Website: apple
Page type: cart
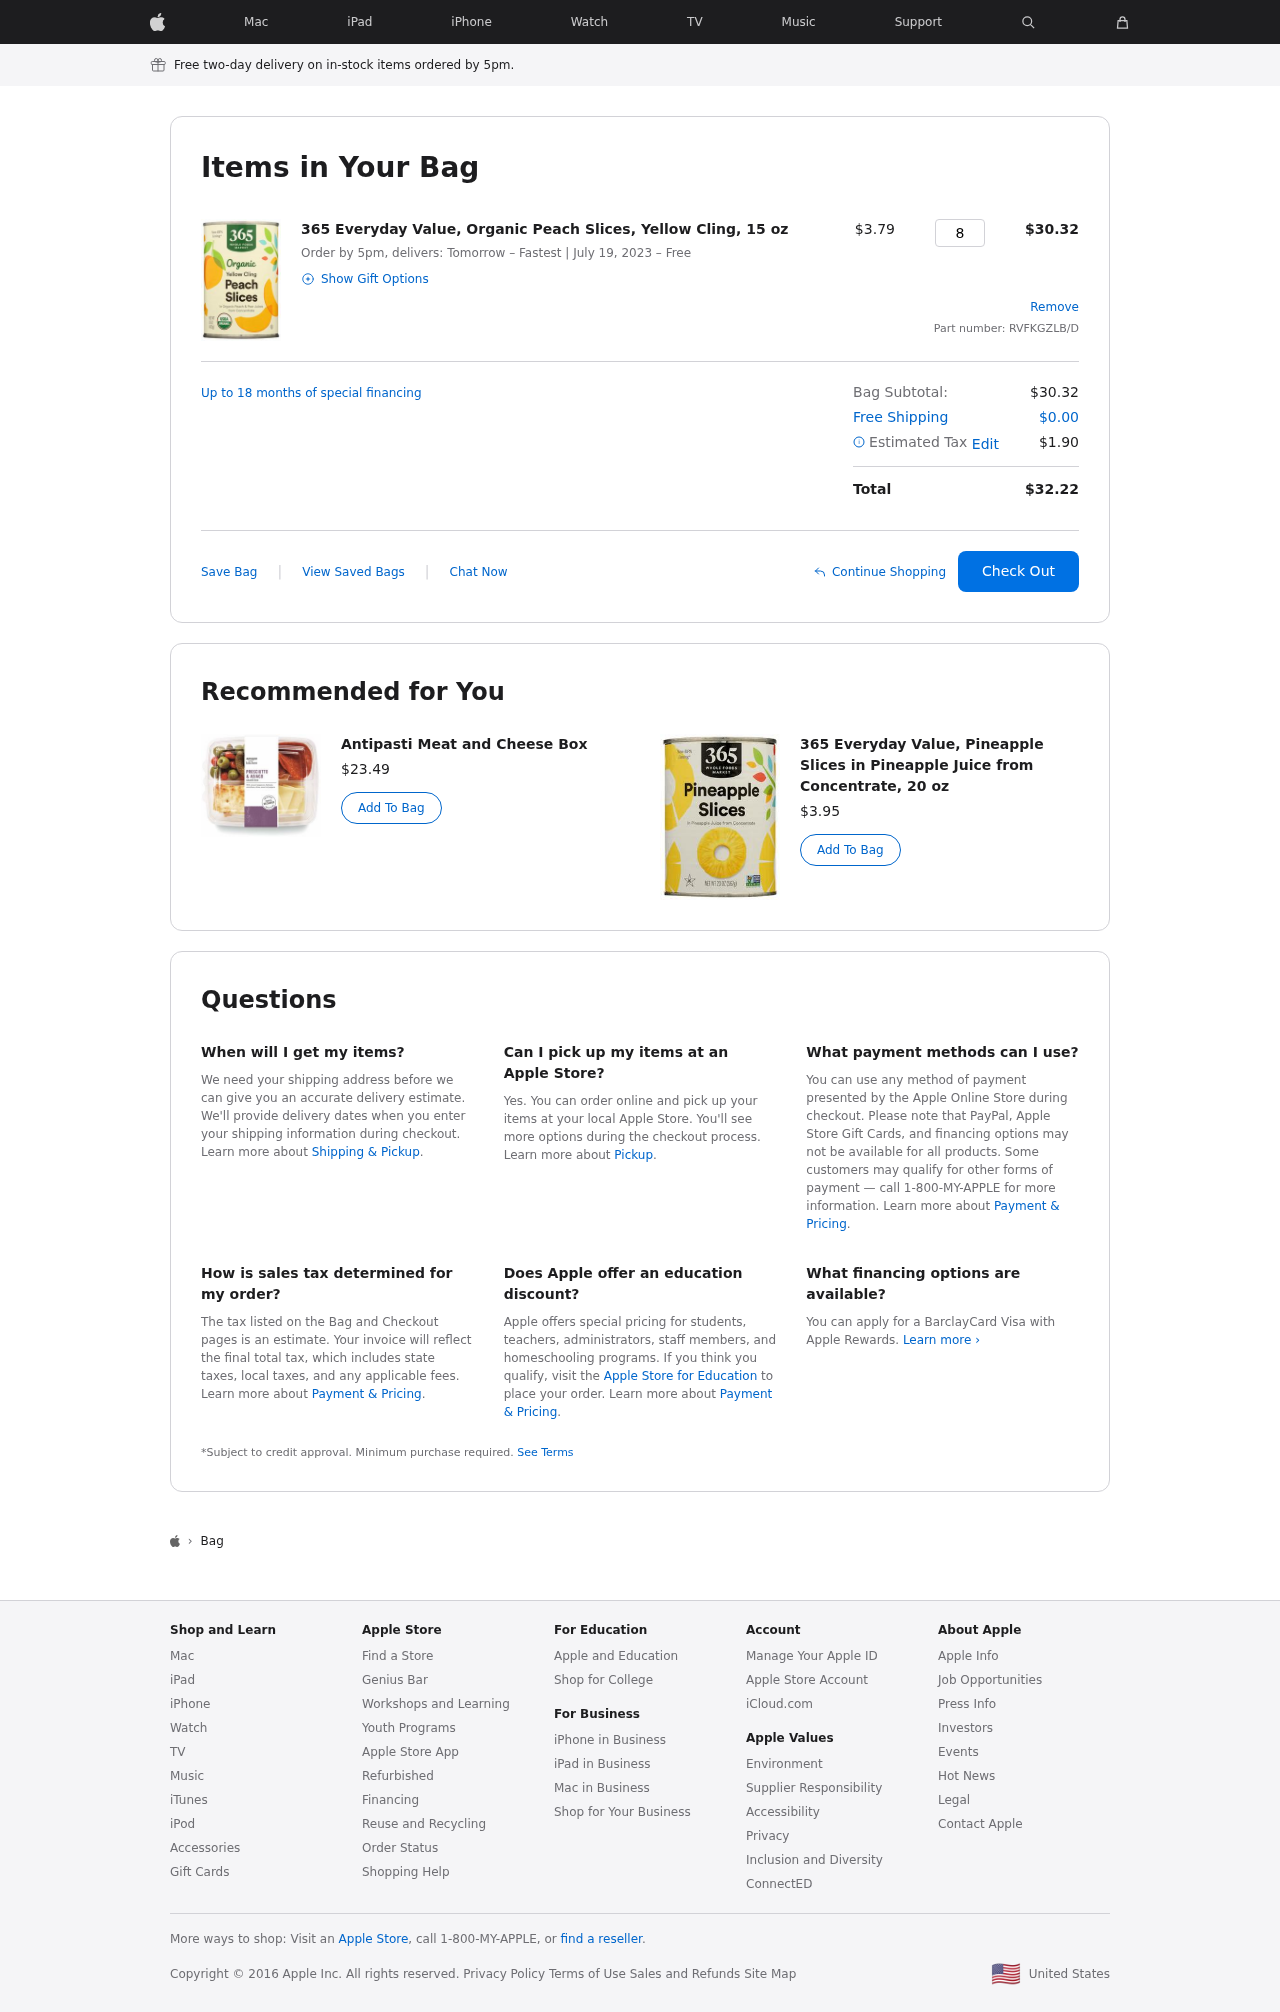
Product elements: key: PRODUCT1_NAME
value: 365 Everyday Value, Organic Peach Slices, Yellow Cling, 15 oz
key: PRODUCT1_PRICE
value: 3.79
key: PRODUCT1_QUANTITY
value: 8
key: PRODUCT2_NAME
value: Antipasti Meat and Cheese Box
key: PRODUCT2_PRICE
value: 23.49
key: PRODUCT3_NAME
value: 365 Everyday Value, Pineapple Slices in Pineapple Juice from Concentrate, 20 oz
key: PRODUCT3_PRICE
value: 3.95
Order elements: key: ORDER_DELIVERY_DATE
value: July 19, 2023
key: ORDER_SUBTOTAL
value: $30.32
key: ORDER_ID
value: RVFKGZLB/D
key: ORDER_SHIPPING_COST
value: $0.00
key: ORDER_TAX
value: $1.90
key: ORDER_TOTAL
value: $32.22